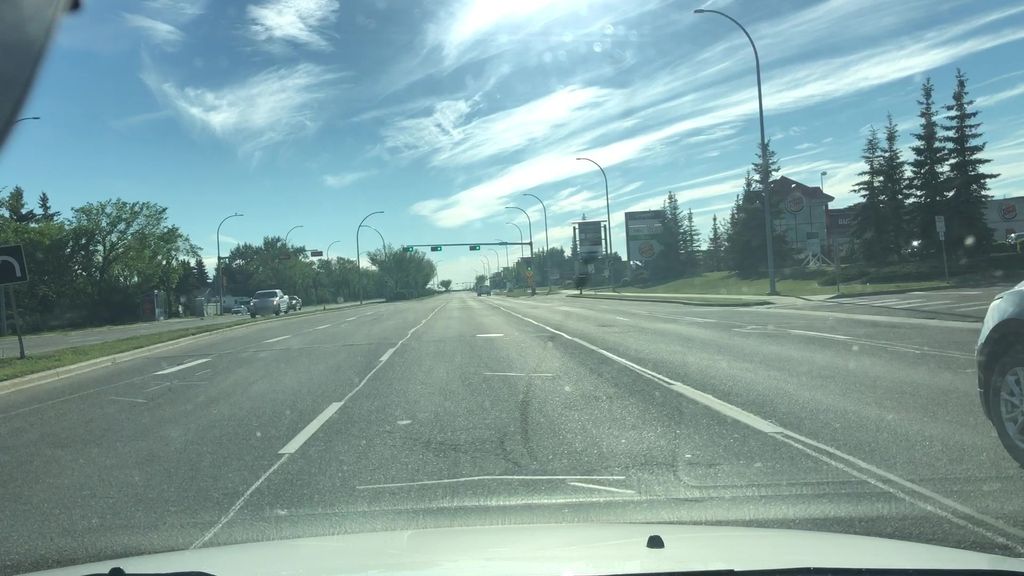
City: edmonton